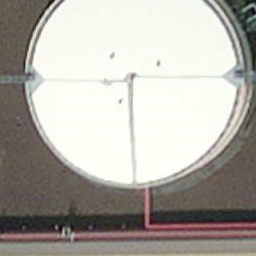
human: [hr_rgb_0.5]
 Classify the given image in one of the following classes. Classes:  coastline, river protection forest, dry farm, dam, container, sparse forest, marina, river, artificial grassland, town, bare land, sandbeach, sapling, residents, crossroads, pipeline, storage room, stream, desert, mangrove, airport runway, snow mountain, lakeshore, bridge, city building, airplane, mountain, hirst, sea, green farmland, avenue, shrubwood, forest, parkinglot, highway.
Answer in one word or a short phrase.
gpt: storage room